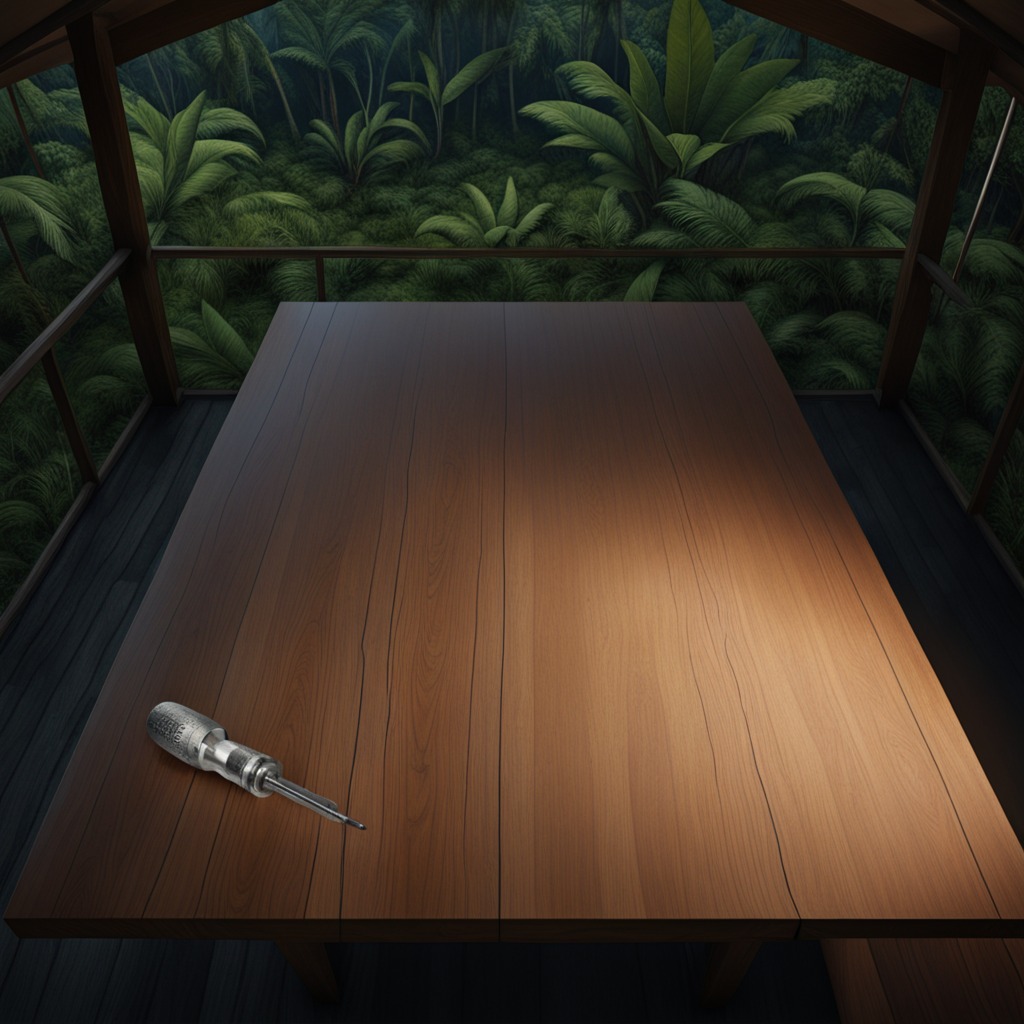
A screwdriver is lying on the wooden table inside a jungle field workshop tent at night.